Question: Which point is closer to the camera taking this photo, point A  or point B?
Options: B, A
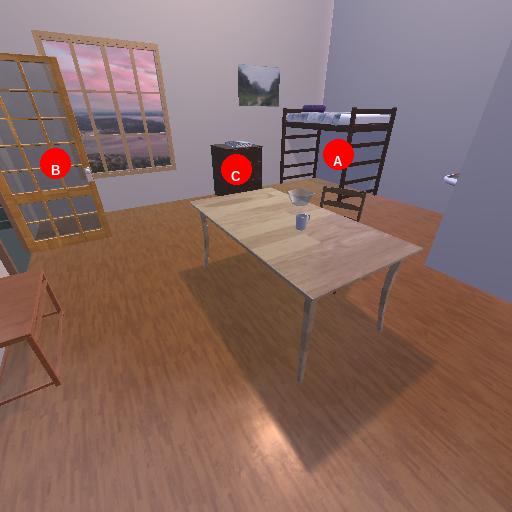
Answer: B